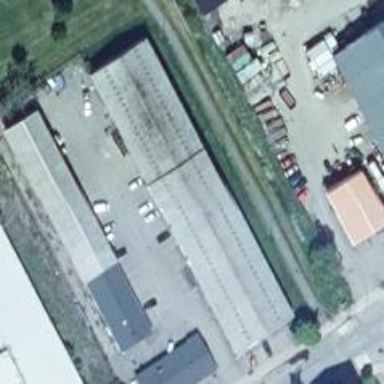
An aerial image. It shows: Industrial building with gabled roof.